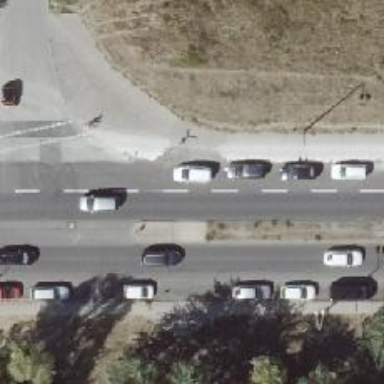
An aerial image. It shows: Secondary road with asphalt surface. There is parallel parking on the right lane and bus lane that is shared with cyclists on the right side.